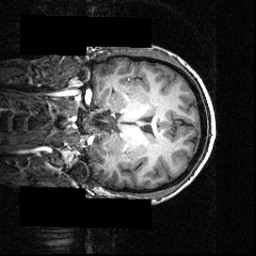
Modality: T1w
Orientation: coronal
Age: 22
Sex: male
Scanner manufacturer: siemens
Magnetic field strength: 3.951 T
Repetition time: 1.5 s
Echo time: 0.00335 s